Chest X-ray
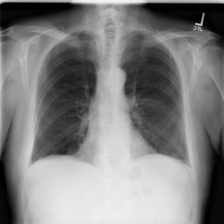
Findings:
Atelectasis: negative
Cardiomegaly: negative
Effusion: negative
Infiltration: negative
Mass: negative
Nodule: negative
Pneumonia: negative
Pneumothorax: negative
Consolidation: negative
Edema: negative
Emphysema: negative
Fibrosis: negative
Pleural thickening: negative
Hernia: negative